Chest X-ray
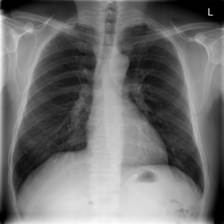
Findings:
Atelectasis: negative
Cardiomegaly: negative
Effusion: negative
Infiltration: negative
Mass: negative
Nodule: negative
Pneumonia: negative
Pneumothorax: negative
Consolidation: negative
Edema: negative
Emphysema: negative
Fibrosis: negative
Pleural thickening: negative
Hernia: negative